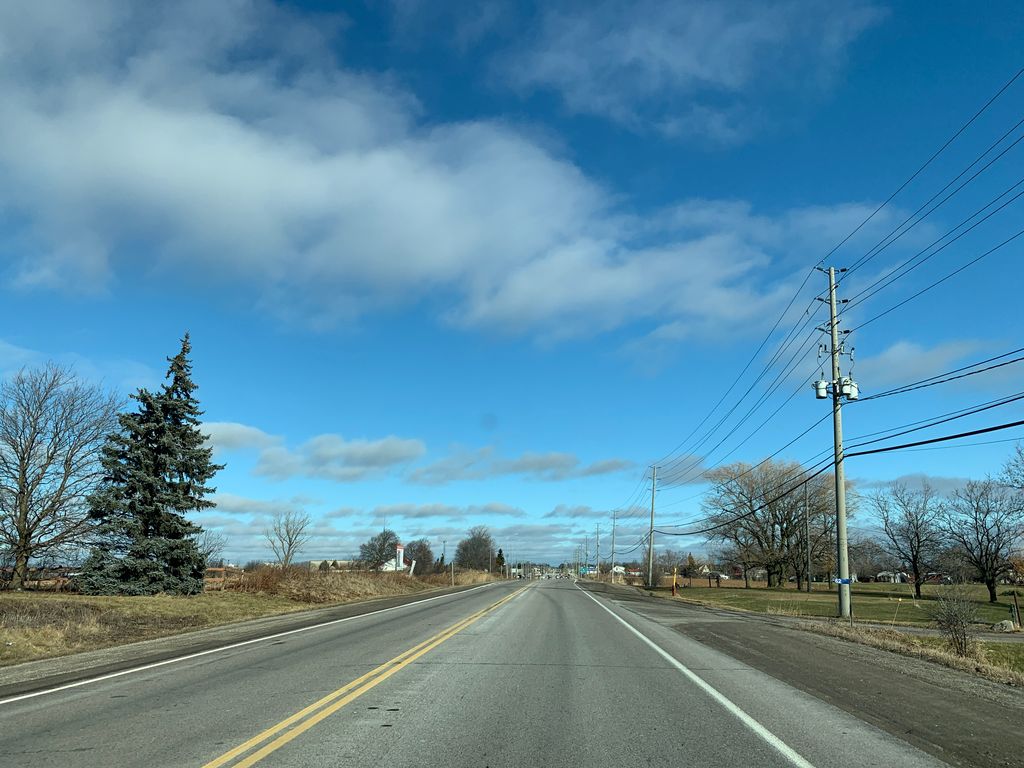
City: hamilton